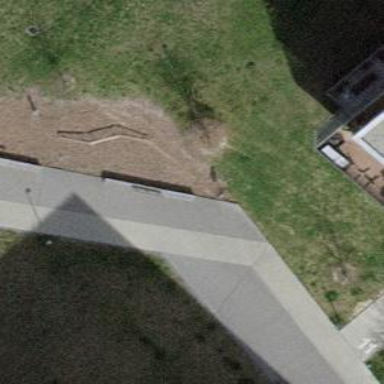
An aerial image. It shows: Concrete bench.